Field crop: maize
Growth stage: 2
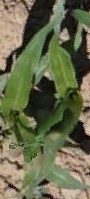
Species: maize